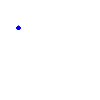
Particle: kaon